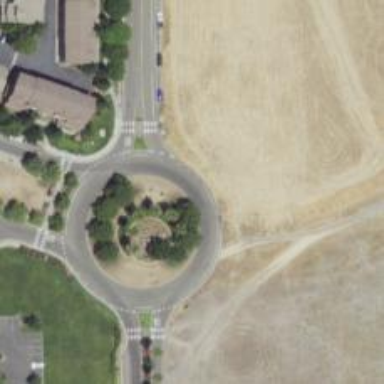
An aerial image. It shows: Tertiary road leading to roundabout.